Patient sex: M
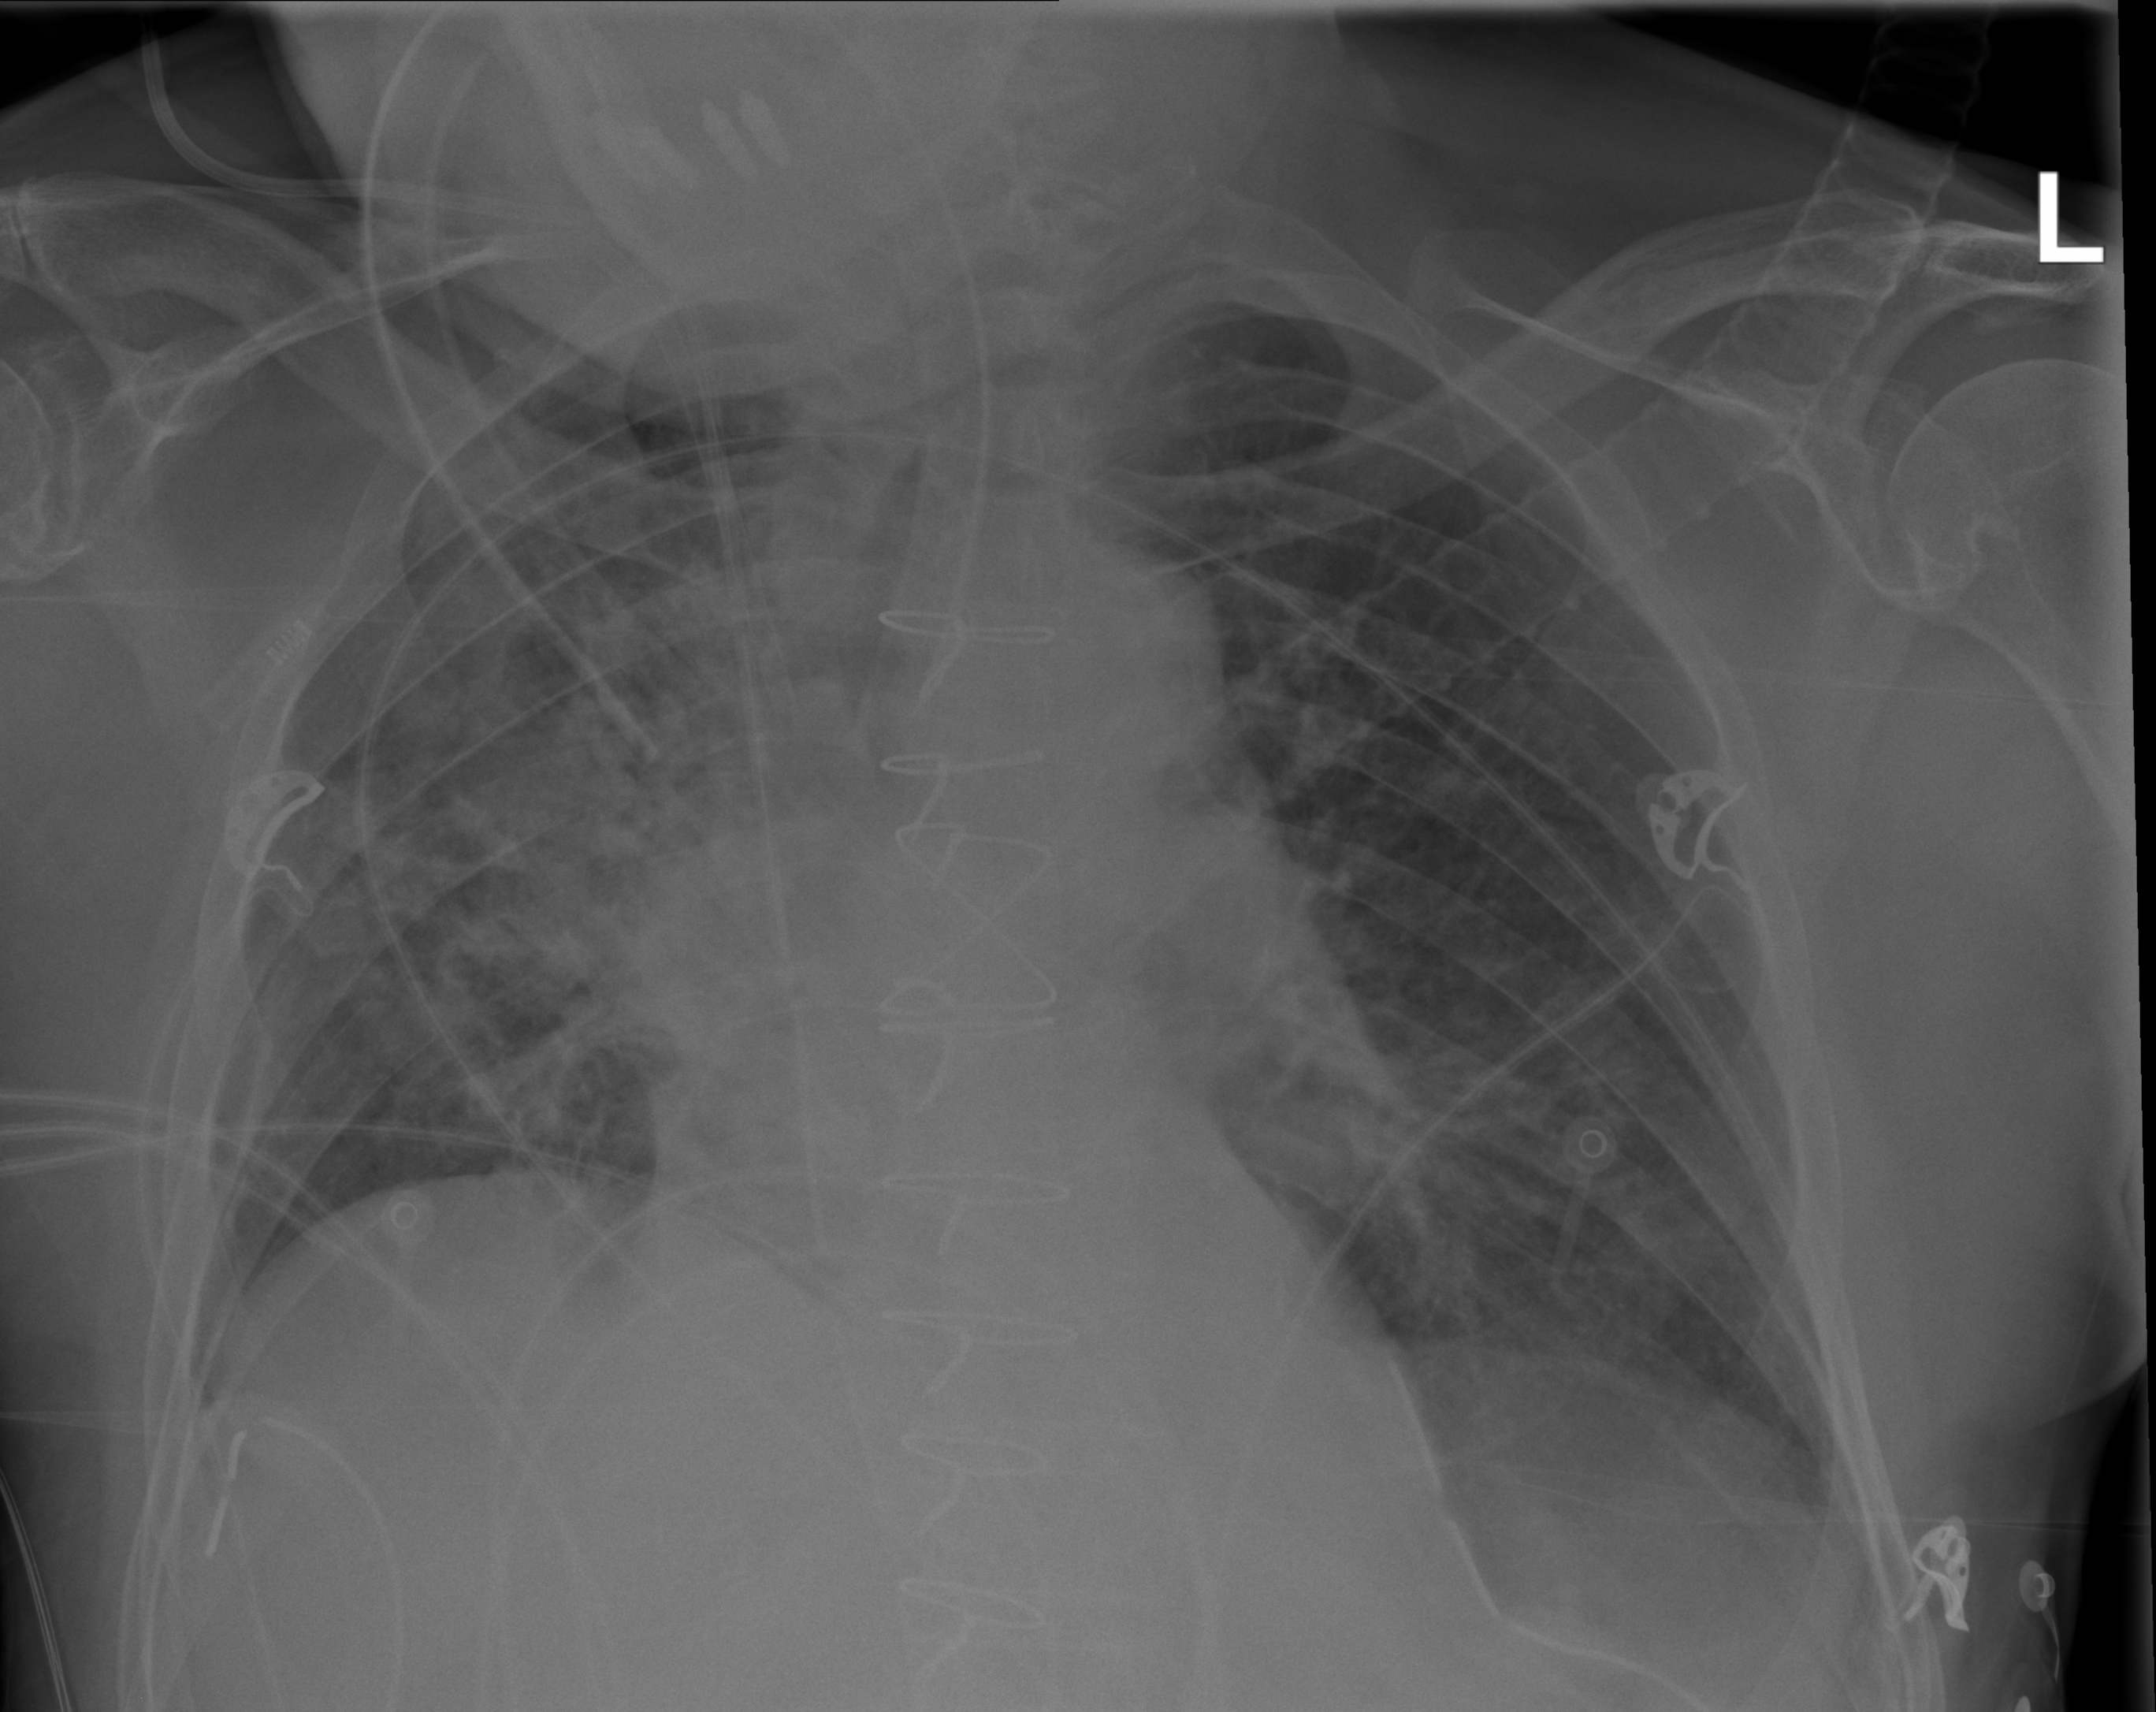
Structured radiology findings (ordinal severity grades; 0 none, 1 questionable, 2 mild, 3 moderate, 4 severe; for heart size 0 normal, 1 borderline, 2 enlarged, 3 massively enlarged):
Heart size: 1
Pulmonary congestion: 2
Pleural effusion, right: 0
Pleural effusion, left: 0
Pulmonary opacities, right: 3
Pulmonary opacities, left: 0
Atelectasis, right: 3
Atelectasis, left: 0